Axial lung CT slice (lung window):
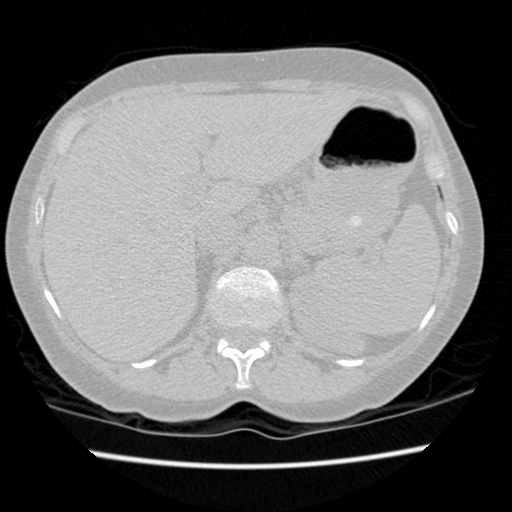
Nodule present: no